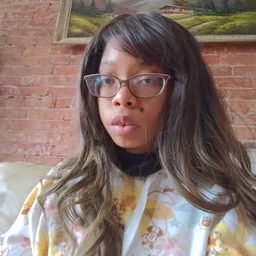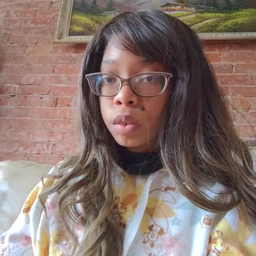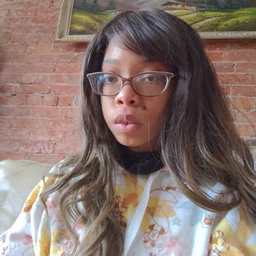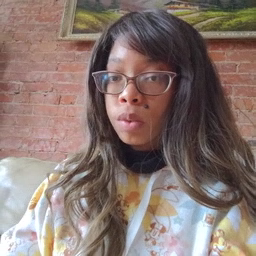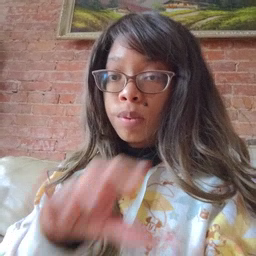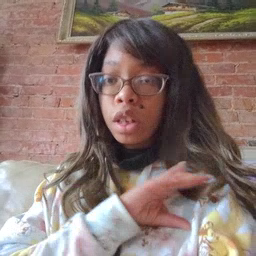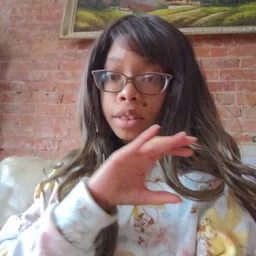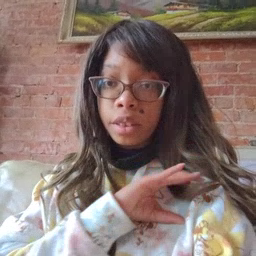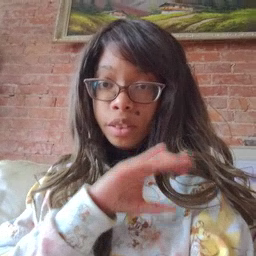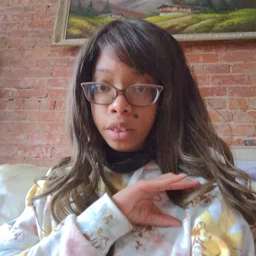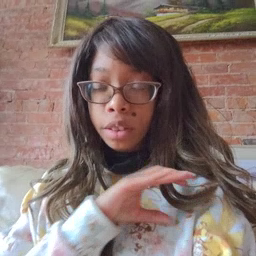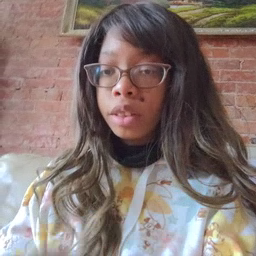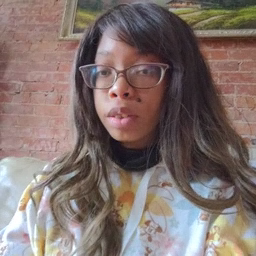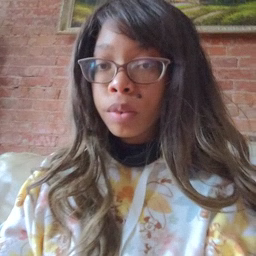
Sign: police